Question: In LWUIT we could add the commands button right into the Form with 'addCommand' function like in this link <URL> . Because I am currently developing the Nokia Asha Full Touch Apps soto show those commands I could simply click it at the top left button.
However, I've created the custom title bar, so now I have the Button inside the container as the title bar I've made

The 3 stripes above is the button with an image.
Do LWUIT have something like show menu like Android have 'Activity.openOptionMenu' does?
Best Regards
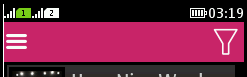
Answer: Hi there!(my first post in stackoverflow)
You have to use PopupList component of com.nokia.mid.ui.
There is no problem to use this with LWUIT.
<URL>
As you can see in the javadoc. It is the example:
'''
PopupList list1 = new PopupList();
PopupListItem item1 = new PopupListItem("Item1");
PopupListItem item2 = new PopupListItem("Item1", image1);
list1.appendItem(item1);
list1.appendItem(item2);
list1.setVisible(true);
'''
The position of the menu will be good to your target.